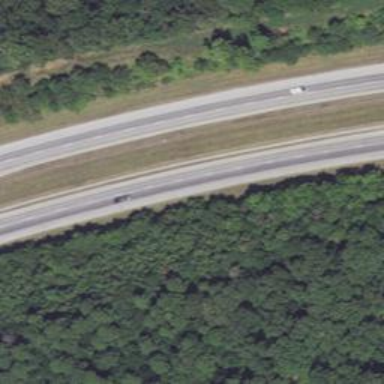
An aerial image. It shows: Asphalt road classified as trunk highway.